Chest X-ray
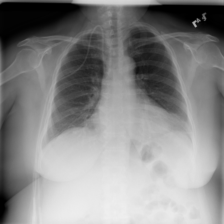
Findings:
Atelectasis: negative
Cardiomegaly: negative
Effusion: negative
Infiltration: negative
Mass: negative
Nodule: negative
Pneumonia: negative
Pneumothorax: negative
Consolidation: negative
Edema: negative
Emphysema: negative
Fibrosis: negative
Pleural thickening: negative
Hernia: negative